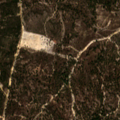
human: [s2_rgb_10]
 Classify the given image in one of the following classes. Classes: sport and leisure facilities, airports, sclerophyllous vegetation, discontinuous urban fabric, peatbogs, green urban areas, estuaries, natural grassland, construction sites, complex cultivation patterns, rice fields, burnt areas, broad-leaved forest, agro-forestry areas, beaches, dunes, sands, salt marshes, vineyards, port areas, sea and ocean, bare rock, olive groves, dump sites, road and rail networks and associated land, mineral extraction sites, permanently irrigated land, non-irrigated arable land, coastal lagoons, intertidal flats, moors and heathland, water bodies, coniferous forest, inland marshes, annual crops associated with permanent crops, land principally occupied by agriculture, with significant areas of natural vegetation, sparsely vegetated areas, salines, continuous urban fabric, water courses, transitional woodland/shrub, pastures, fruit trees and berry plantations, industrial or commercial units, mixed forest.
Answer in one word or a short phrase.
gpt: broad-leaved forest, coniferous forest, mixed forest